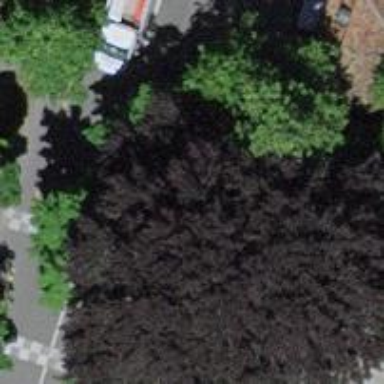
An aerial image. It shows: Avenue of trees.